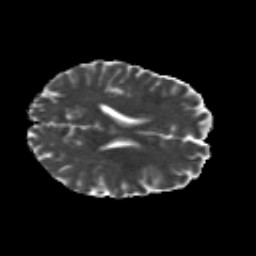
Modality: MD
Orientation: axial
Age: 27
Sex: female
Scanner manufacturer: siemens
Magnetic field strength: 3 T
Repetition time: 8.8 s
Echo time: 0.085 s